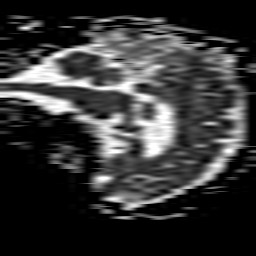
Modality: ADC
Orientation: sagittal
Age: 86
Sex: female
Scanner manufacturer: philips
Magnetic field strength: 1.5 T
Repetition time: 3.547 s
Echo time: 0.09411 s